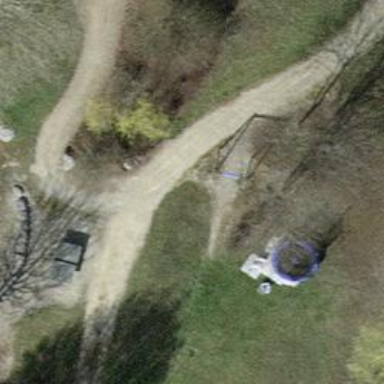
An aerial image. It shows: Playground featuring zipwire.